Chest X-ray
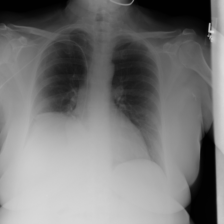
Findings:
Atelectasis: negative
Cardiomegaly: negative
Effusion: negative
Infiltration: negative
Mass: negative
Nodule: negative
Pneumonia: negative
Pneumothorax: negative
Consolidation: negative
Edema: negative
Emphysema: negative
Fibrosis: negative
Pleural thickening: negative
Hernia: negative